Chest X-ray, AP view. Patient: 52 years old, sex F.
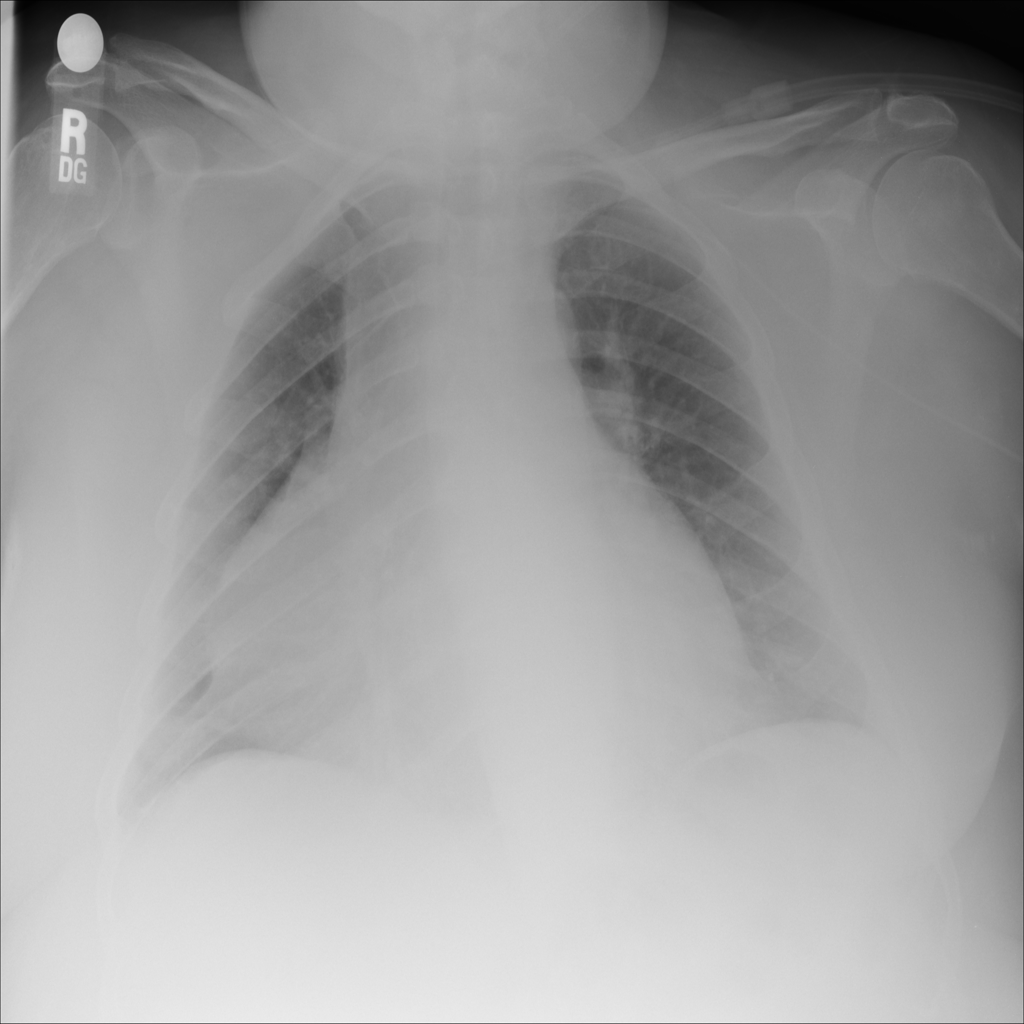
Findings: Atelectasis